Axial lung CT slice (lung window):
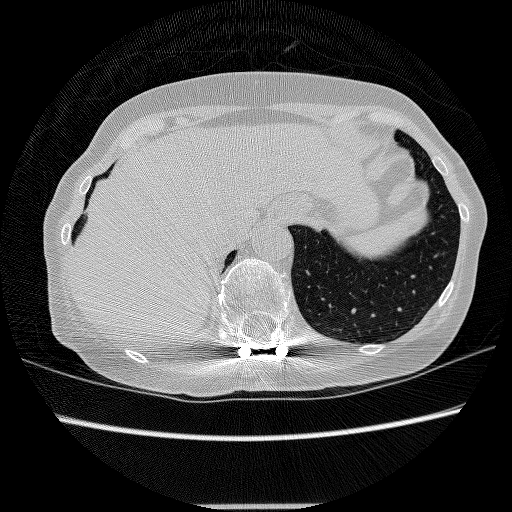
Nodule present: no